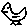
Label: bird